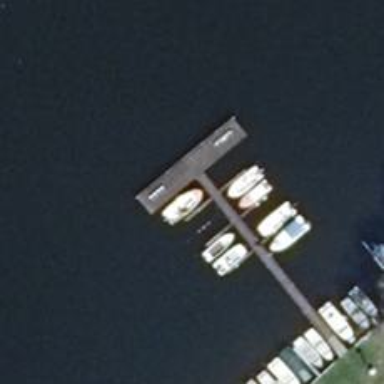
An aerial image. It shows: Man-made pier.